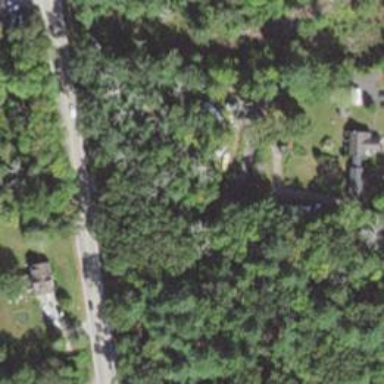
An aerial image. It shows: Residential driveway used as service road.